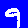
Digit: 9